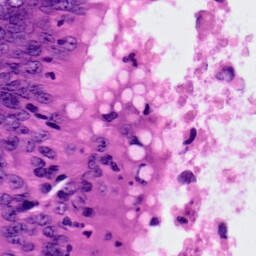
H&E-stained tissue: Colon